Question: Answering a question about how to remove the float part of a number (remove .25 from 100.25), one user answered that 'int(float_num)' was a good way to remove it's float part. I came across a way using strings that I thought was obviously worse than that, but I thought it was interesting to consider it. This was my answer: 'str(float_num).split('.')[0]'. Longer and uglier, this approach seems worse than just converting to int.
Then, could anyone explain me why the benchmarks I tried, gave better results to the longer method than to the simpler? Maybe having a core i7 computer affects the results? Am I doing something wrong?
EDIT: The final answer's type doesn't need to be an int. The point is just analyze why removing the float part is faster with the str method (in my case)

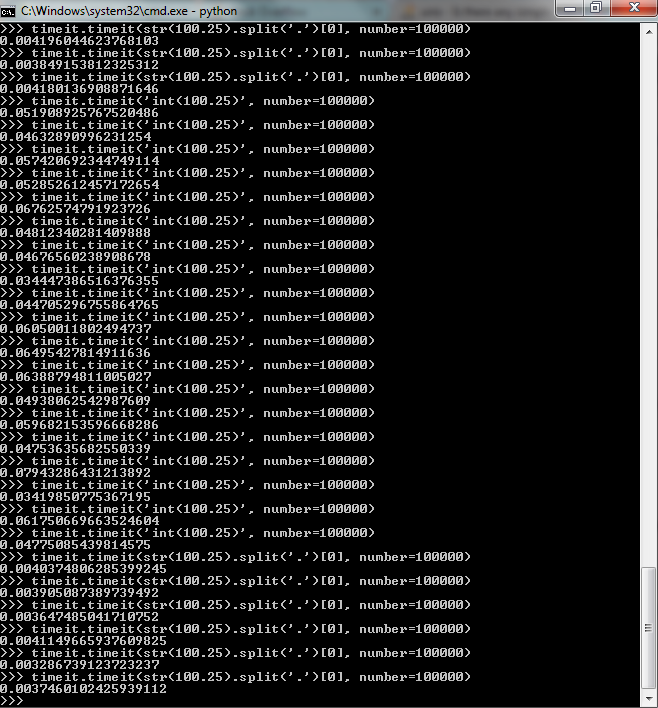
Answer: It is because in the 'str' case you're not benchmarking the conversion, because you didn't put them as a string to be executed. Rather, the Python interpreter will execute the "conversion" before giving the result (which is "100") into 'timeit', which will happily "execute" the statement (which is basically doing nothing).
Putting the statement to be run in quotes, increases the time by order of magnitude, showing the actual running time:
'''
>>>timeit.timeit('str(100.25).split(".")[0]', number = 100000)
0.0971575294301
>>>timeit.timeit(str(100.25).split(".")[0], number = 100000)
0.00131594451899
'''
Referring to my comment - the type conversion to int is where the time is going:
'''
>>>timeit.timeit('int(str(100.25).split(".")[0])', number = 100000)
0.14871997597698083
>>> timeit.timeit(str(100.25).split(".")[0], number = 100000)
0.0013893059552003706
>>> timeit.timeit('int(100.25)', number = 100000)
0.019588643801725425
'''
And as your number gets longer, the string method will get slower quicker than the integer method. They grow at different rates.